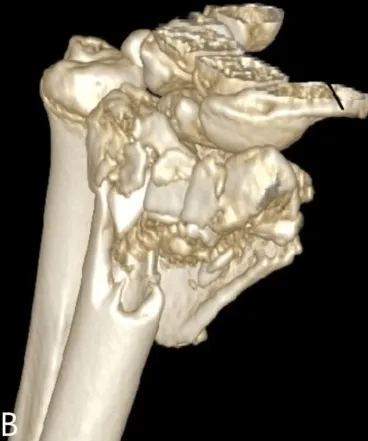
Three-dimensional reconstruction of the fracture. B: Note the comminution of the dorso-radial metaphysis of the distal radius. The fragments that originated from the fracture bed were incarcerated in the radiocarpal joint.
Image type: radiology (ct)